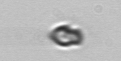
Label: Heterocapsa_rotundata